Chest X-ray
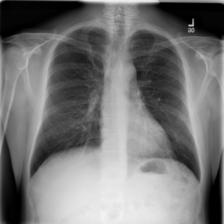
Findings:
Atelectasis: negative
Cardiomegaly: negative
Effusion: negative
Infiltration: positive
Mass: negative
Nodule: negative
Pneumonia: negative
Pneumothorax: negative
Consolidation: negative
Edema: negative
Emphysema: negative
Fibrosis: negative
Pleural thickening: negative
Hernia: negative